Question: I have a few tests that test if the style params are set properly. For some reason, some tests fail in Chrome. Here are the tests. 'element' is a jQuery Object by the way.
'''
equal(element.css("left"), "41px", "left is set properly");
equal(element.css("top"), "144px", "top is set properly");
equal(element.css("z-index"), "2070", "z-index is set properly");
'''
All three of them pass in Firefox but not in Chrome. When I put a breakpoint on the tests and inspect 'element.css("left")' I get "41px". But the test still fails showing the following error. Does anybody know why ?

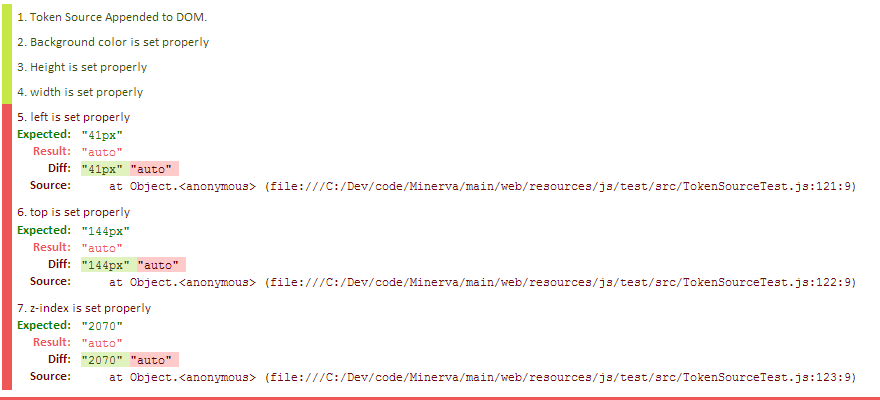
Answer: It's a known bug, there is pull request that fixes this issue in jquery git repo
<URL>
you can try to clone jquery repo, apply this patch and make custom build